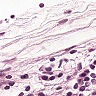
Metastatic tissue present: no